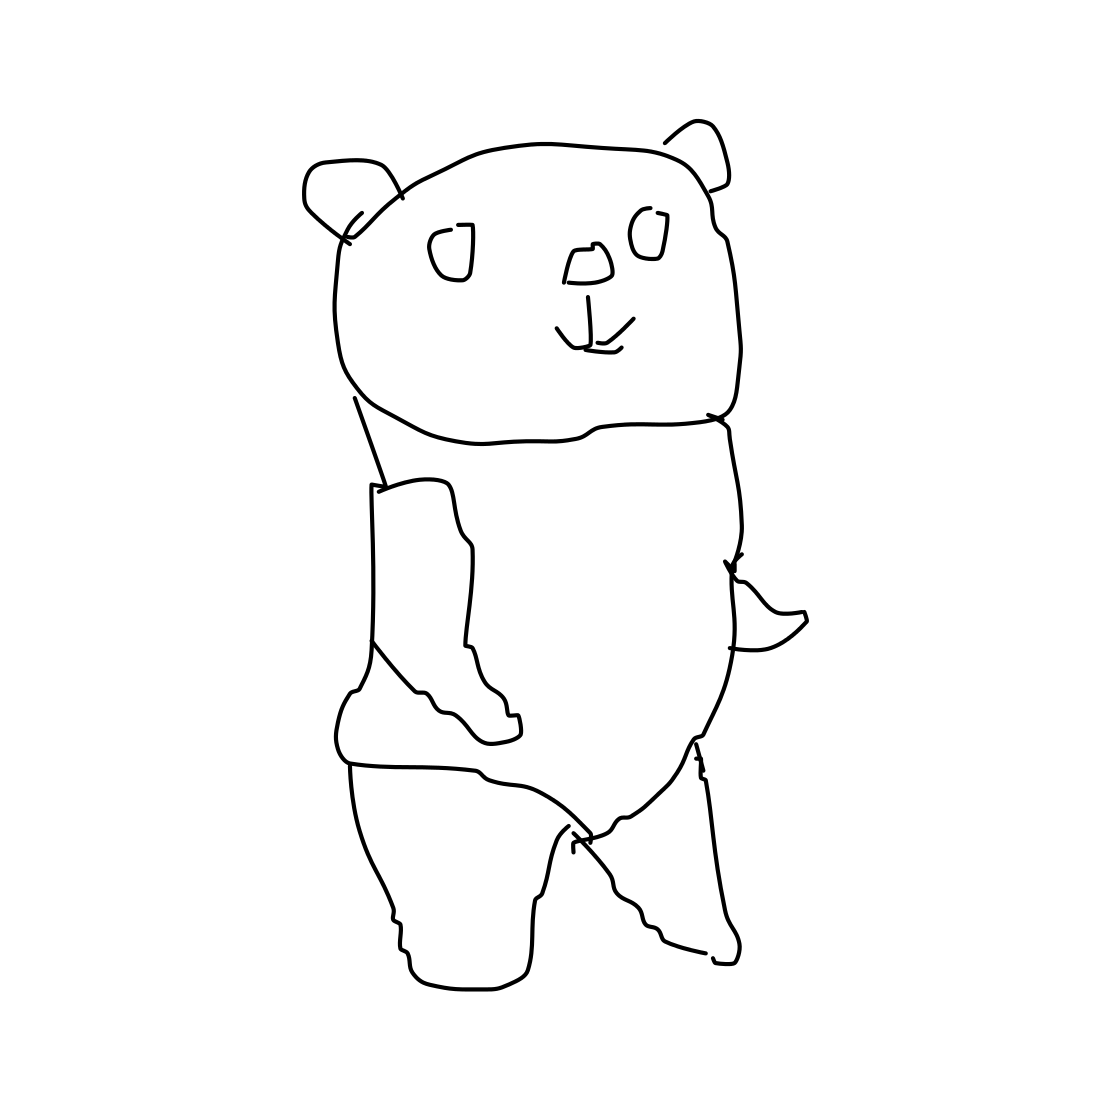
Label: panda